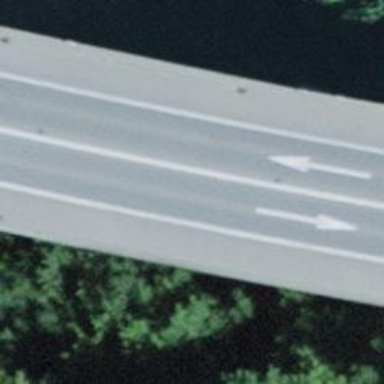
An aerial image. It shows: Bridge with asphalt surface carrying trunk highway.